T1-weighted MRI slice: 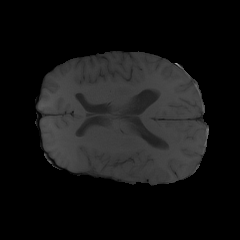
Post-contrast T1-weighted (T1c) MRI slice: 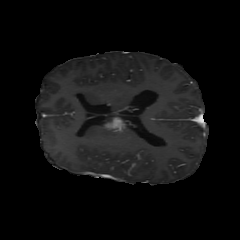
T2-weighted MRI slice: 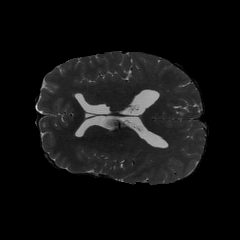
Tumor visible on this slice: yes